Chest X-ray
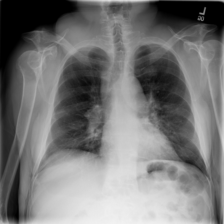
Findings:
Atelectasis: negative
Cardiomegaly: negative
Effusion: negative
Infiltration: positive
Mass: negative
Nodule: negative
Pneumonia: negative
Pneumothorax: negative
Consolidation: negative
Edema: negative
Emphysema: negative
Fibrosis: negative
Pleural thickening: negative
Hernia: negative